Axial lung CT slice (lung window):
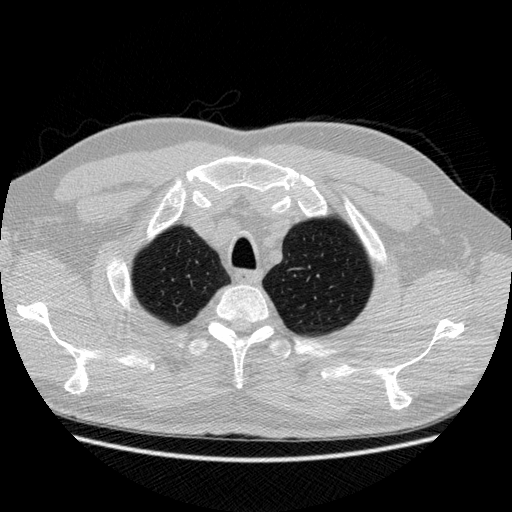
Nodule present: no